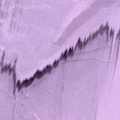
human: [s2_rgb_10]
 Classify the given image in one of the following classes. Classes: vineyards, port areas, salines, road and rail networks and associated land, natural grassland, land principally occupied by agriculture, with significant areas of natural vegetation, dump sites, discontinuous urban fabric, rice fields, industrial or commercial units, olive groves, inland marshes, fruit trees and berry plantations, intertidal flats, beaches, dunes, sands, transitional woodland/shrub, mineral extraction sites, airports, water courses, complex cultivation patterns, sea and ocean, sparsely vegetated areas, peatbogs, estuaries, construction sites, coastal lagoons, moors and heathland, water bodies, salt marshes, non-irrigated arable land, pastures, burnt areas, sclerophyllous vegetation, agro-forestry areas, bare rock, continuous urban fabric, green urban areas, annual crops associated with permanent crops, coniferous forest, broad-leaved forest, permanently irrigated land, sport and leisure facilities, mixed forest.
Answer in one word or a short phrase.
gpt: sea and ocean